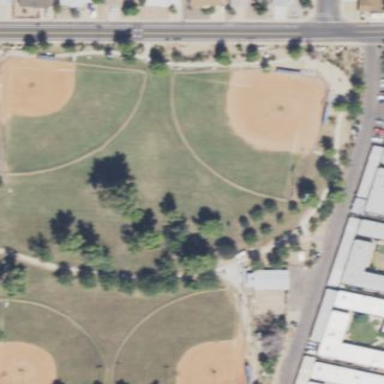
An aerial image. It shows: Baseball pitch for leisure land activities.